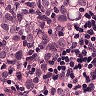
Metastatic tissue present: yes